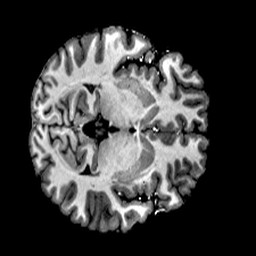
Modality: T1w
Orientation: axial
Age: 29
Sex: female
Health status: healthy
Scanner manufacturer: siemens
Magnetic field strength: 6.98 T
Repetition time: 6 s
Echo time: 0.00302 s